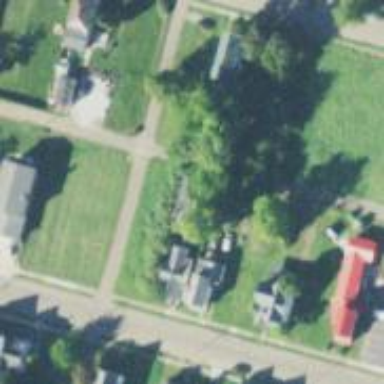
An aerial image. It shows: Alley classified as service road.